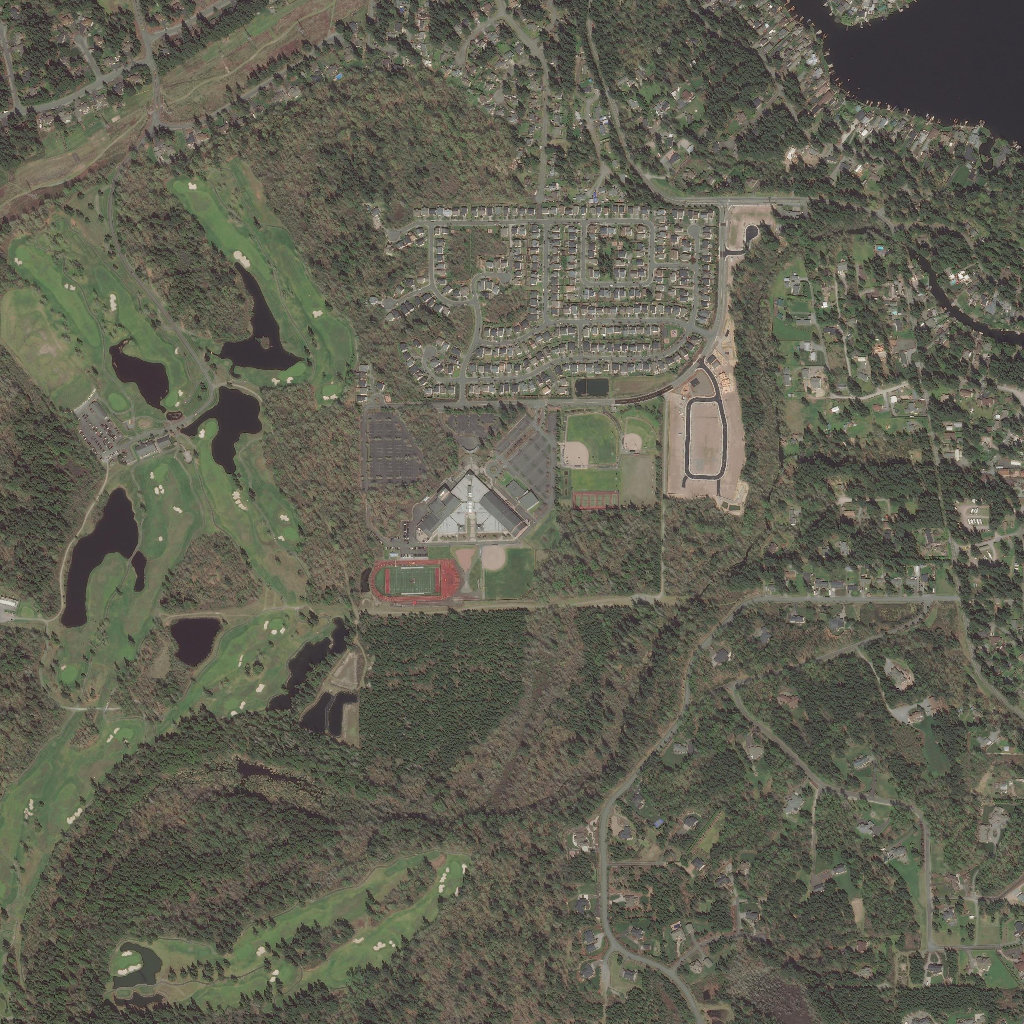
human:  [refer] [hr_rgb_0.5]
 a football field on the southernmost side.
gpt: <box>[[37, 54, 42, 58, 0]]</box>